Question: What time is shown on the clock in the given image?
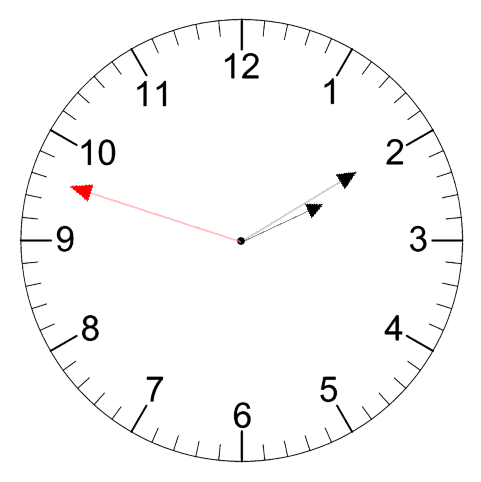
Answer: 02:09:48